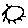
Label: sun